Question: I'm working on an application and styling it right now, however occasionally when I save my style.css file (my temporary change stylesheet before changing it to LESS) I get some messed up elements that were fine before I reuploaded. I made no changes to those elements and I'm 100% sure it's not my CSS, it's also not my browser cache as I've cleared it and reloaded the page with the same issue. I've also added
'''
?v=1.0.1
'''
onto the end of my link to the stylesheet to trick the browser into believing it's a new one. (Learned that trick on StackOverflow to use with favicons, will give credit when I find where I got it)
It tries to search for the CSS in .LESS files that are non-existent on the web server. Could it be a problem with my bootstrap.css.map file being on the server?

Another thing I can't seem to figure out, is why the CSS actually shows up under the LESS file reference?
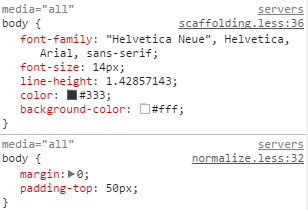
Answer: I found my problem, it turns out I was using the wrong media attribute. For some unknown stupid reason I had set the style.css file to only display for print.. I just removed the entire media attribute to be displayed on all types and it works like a charm.